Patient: sex F, age 74
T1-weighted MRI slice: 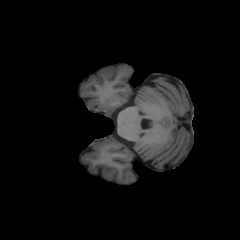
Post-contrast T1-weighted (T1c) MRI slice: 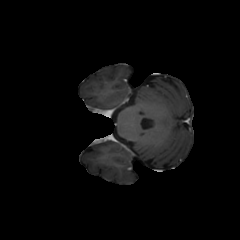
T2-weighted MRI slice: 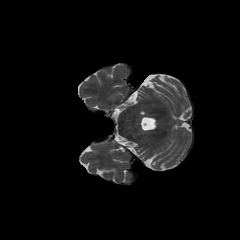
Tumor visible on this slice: no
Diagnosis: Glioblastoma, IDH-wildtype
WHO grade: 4